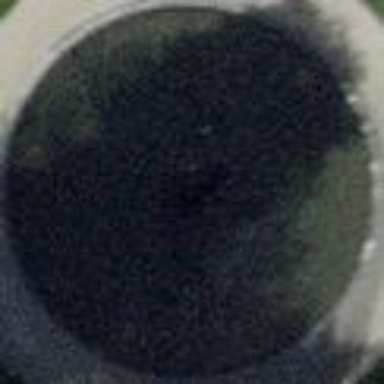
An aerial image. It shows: Fountain in natural water setting.